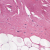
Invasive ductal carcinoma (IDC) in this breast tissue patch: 0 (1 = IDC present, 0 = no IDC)